Field crop: maize
Growth stage: 2
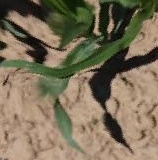
Species: maize